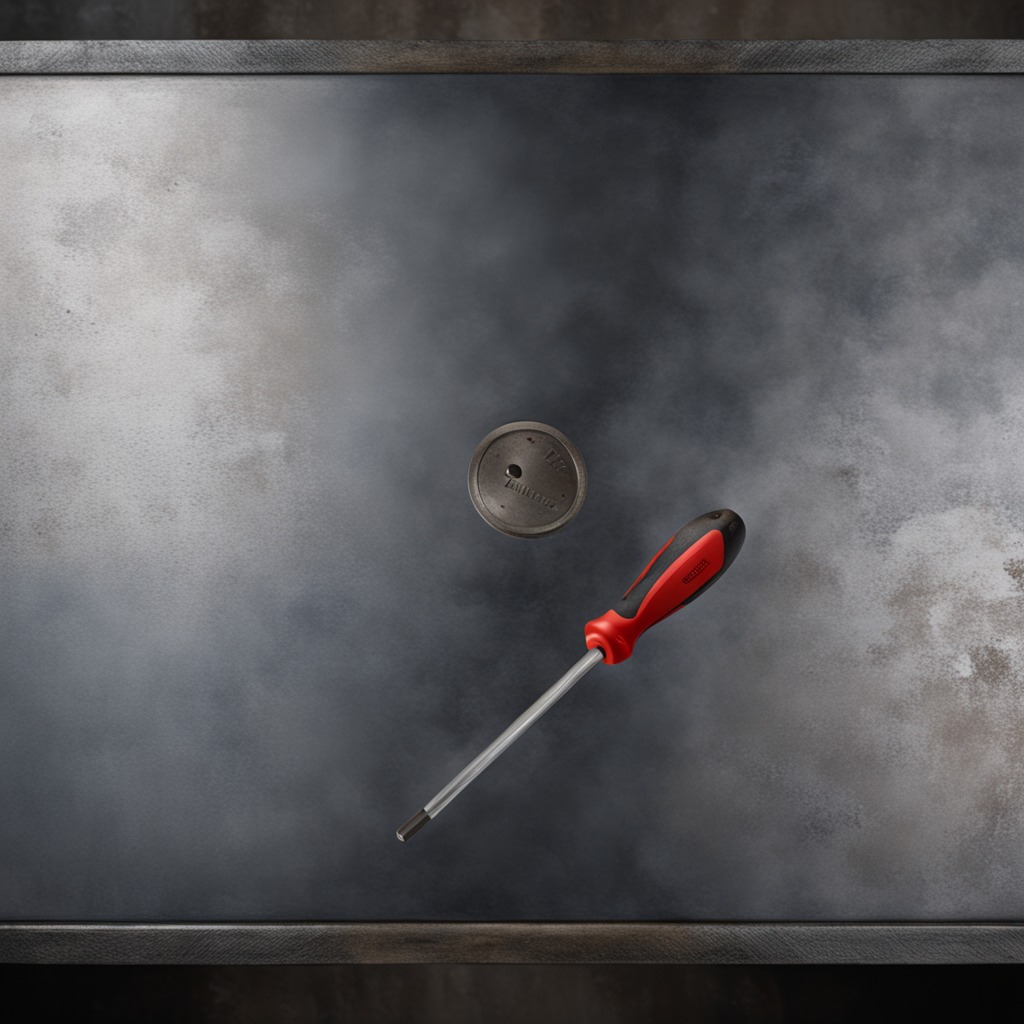
A screwdriver lying on a cold steel table in a mining workshop gritty textures